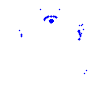
Particle: kaon